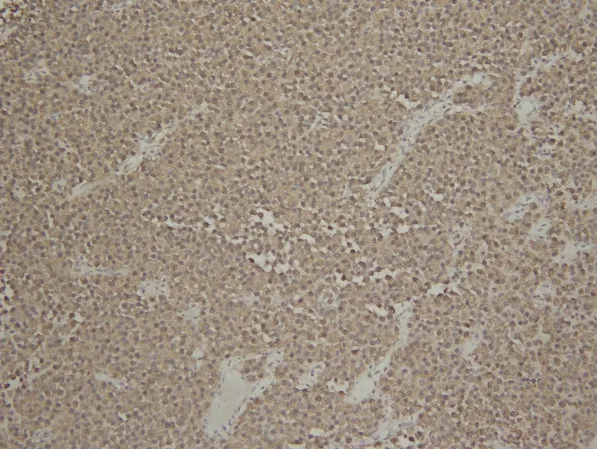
The tumor is diffusely positive for ACTH immunostain (hematoxylin and eosin, X20).
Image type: pathology (immunostaining)